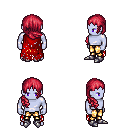
a pixel art fantasy rpg character, male body template, dark elf, purple skin, red tattered cape, gold greaves, ruby red right-swept hairstyle, metal boots, four views (front, back, left, right), 2x2 character sprite sheet, small pixel art, hard edges, no anti-aliasing